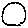
Label: circle